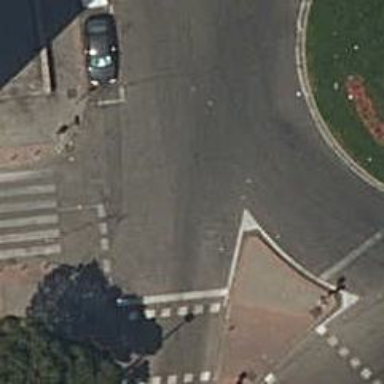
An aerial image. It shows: Road with traffic signals.